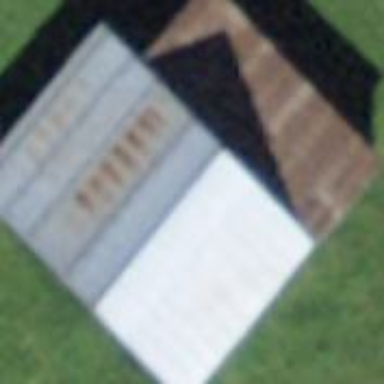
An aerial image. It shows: Rural barn.